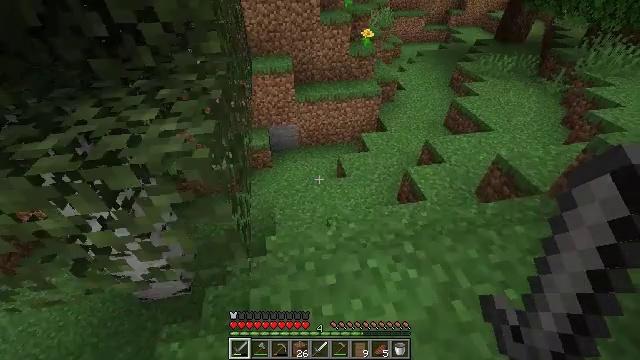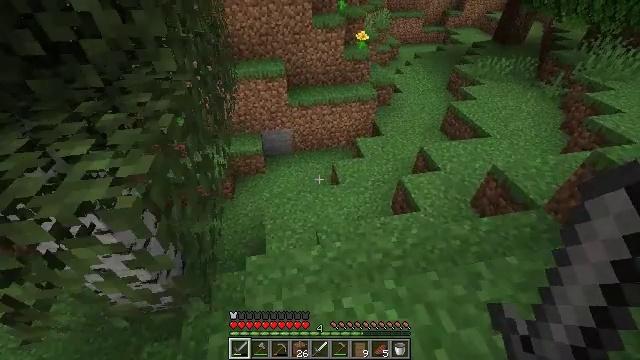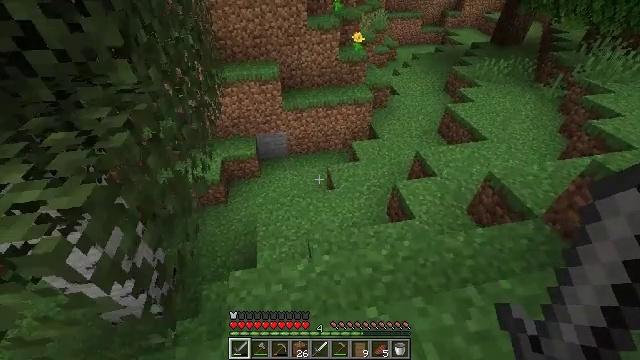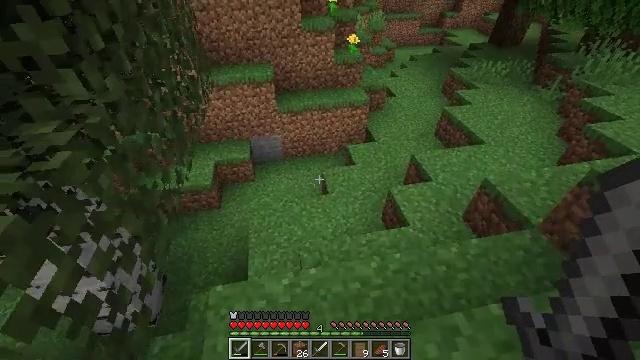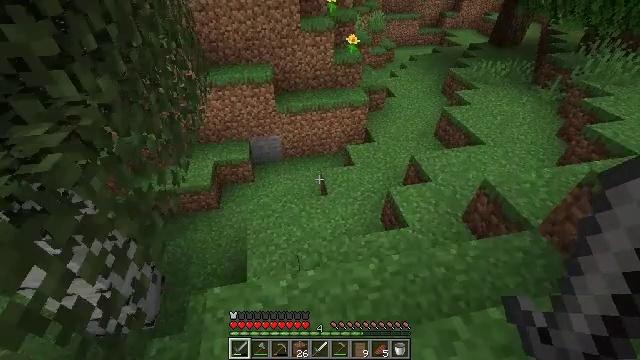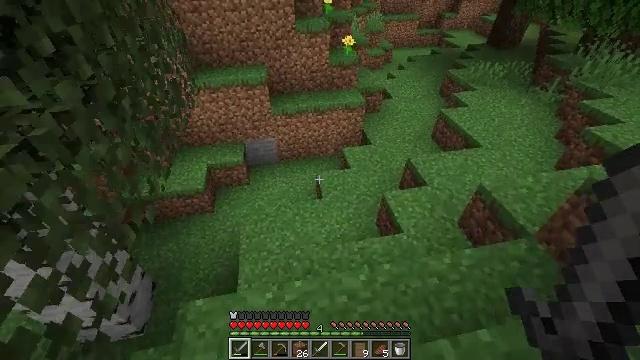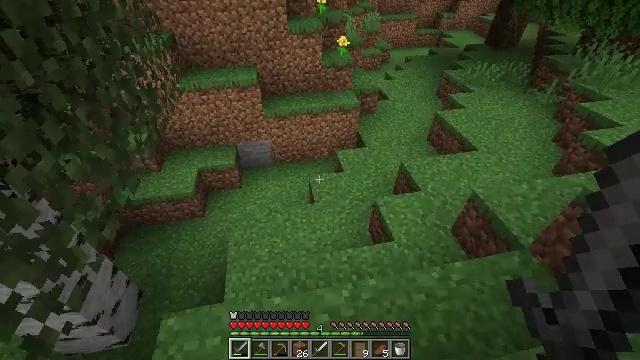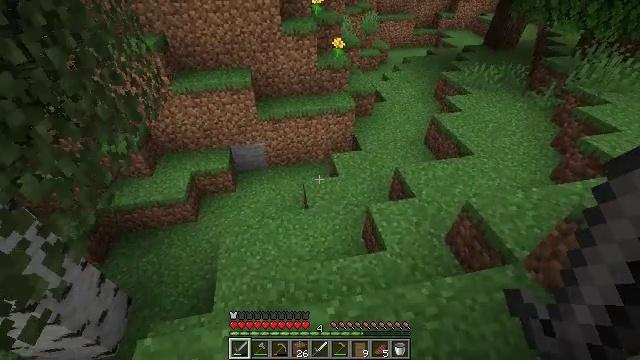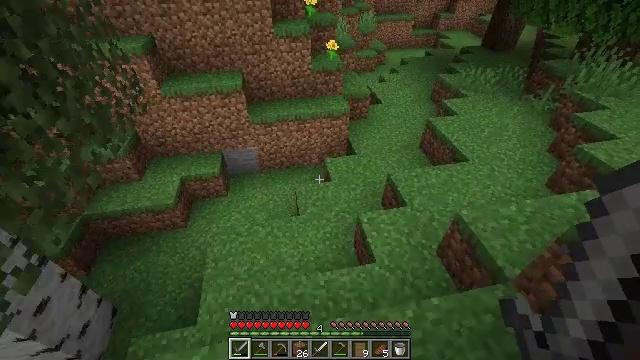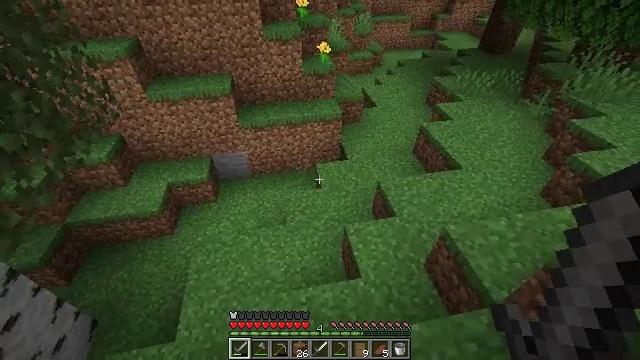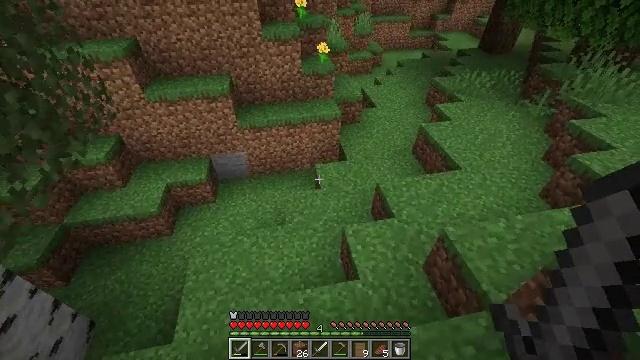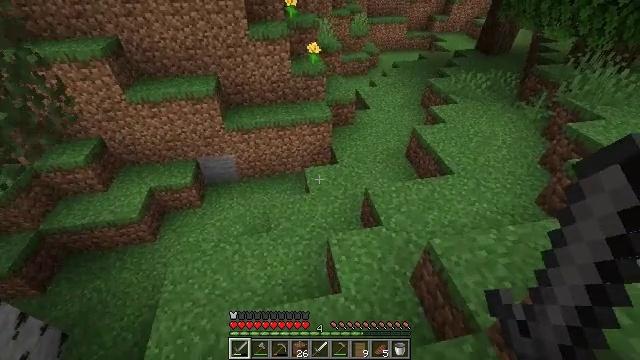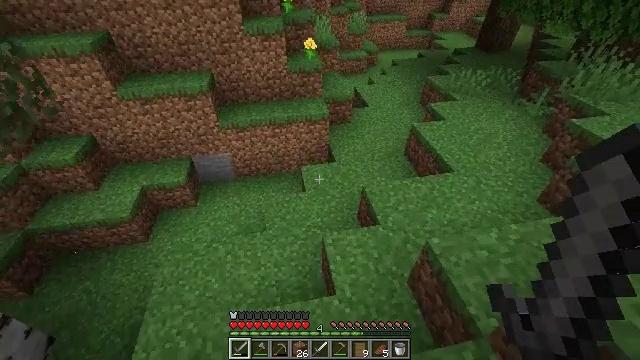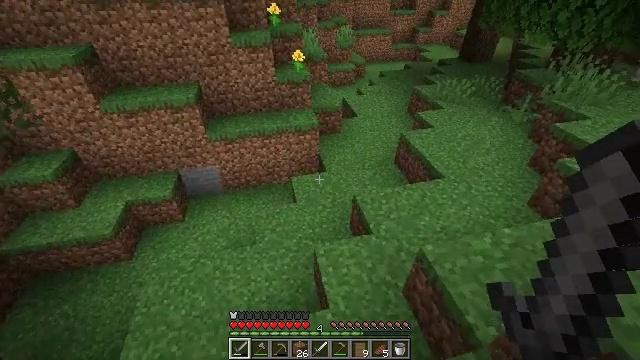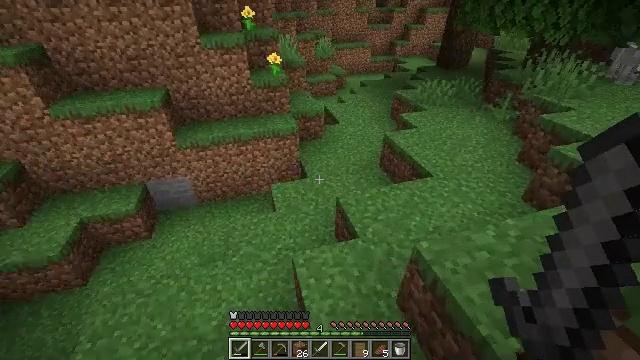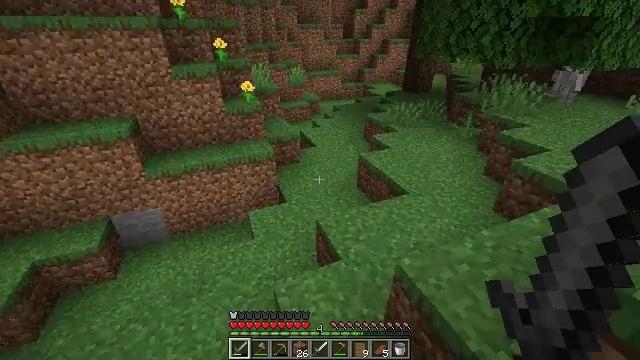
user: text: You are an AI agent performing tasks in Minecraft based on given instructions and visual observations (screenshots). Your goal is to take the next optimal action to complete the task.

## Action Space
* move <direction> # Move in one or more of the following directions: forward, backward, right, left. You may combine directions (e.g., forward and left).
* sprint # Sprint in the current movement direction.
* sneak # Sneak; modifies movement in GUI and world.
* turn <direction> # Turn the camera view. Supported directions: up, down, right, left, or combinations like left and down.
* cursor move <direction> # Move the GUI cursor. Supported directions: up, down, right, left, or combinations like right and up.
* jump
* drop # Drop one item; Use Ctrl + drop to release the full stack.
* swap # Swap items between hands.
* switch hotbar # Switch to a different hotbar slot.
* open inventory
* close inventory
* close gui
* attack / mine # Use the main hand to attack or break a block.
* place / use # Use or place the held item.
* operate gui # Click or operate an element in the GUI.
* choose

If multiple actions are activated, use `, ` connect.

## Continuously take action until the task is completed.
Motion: motion action
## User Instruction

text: Mine the rose bush in the garden.
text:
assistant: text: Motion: move forward and move right
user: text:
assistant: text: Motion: move forward and move right
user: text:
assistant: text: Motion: move forward and move right
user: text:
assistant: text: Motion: move forward and move right
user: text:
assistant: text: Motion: move forward and move right
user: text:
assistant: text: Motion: move forward and move right
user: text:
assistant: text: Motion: move forward and move right
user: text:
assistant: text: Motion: move forward and move right
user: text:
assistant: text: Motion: move forward and move right
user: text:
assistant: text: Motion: move forward and move right
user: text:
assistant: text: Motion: move forward and move right
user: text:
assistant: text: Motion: move forward and move right
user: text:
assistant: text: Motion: move forward, turn right and up
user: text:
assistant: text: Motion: move forward, turn right and up
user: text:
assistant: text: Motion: move forward, turn right and up
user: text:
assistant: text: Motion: move forward, turn right and up
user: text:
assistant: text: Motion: move forward
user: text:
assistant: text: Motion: move forward
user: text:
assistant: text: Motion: move forward
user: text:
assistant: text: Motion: move forward, turn up
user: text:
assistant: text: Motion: move forward, turn right and up
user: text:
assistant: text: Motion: move forward, turn right and up
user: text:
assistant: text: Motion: move forward
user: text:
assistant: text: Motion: move forward
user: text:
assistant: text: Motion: move forward and move right, turn up
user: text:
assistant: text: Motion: move forward and move right
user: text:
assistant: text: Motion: move forward and move right
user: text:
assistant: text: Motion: move forward and move right
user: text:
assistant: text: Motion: move forward and move right
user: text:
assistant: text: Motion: move forward